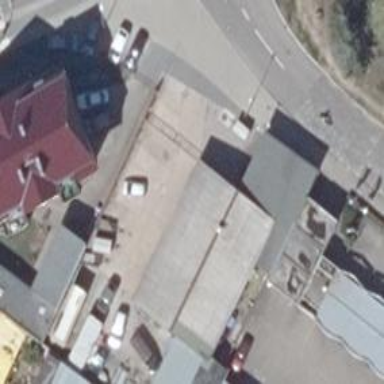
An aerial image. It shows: Car repair shop.